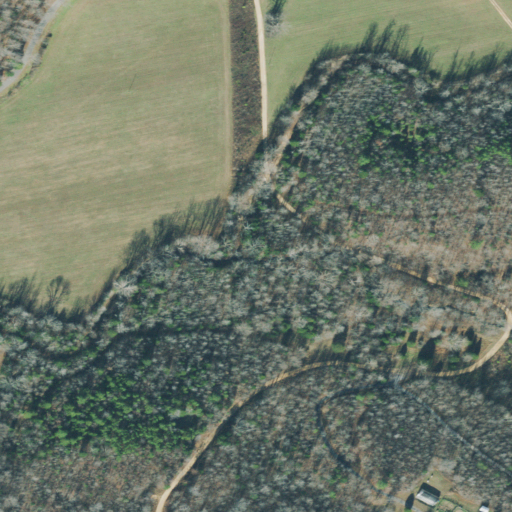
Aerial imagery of valley in Tennessee named Whit Hollow containing mixed forest, deciduous forest, cultivated crops, pasture, open development, shrub, and grassland